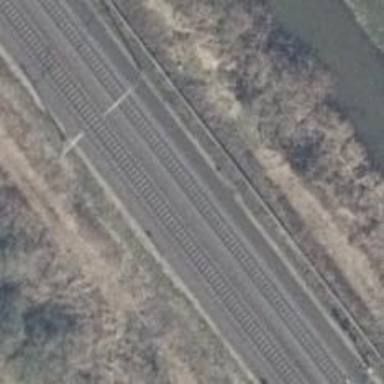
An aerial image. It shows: Railway signal.